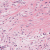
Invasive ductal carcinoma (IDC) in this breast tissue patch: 0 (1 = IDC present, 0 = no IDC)